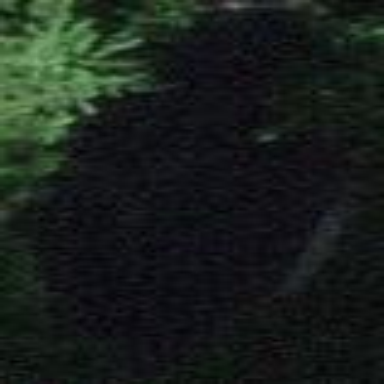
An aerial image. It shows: Pond with natural water.